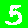
Digit: 5